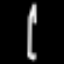
Label: pencil